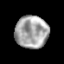
Tissue: lung
Cell type: Myeloid cells
Senescence score: 0.1941
Nuclear area (px): 1058
Mean DAPI intensity: 163.802